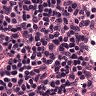
Metastatic tissue present: no